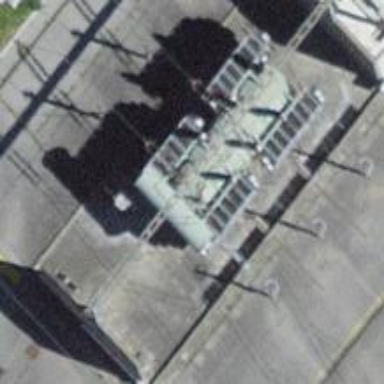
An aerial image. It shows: Transformer.